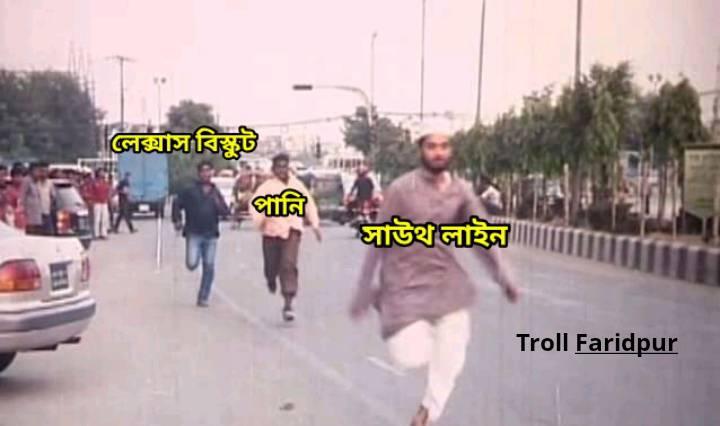
Caption: লেক্সাস বিস্কুট    পানি     সাউথ লাইন
Label: non-hate